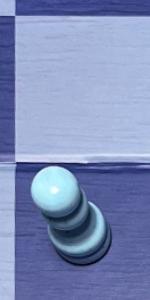
Label: Pawn_White